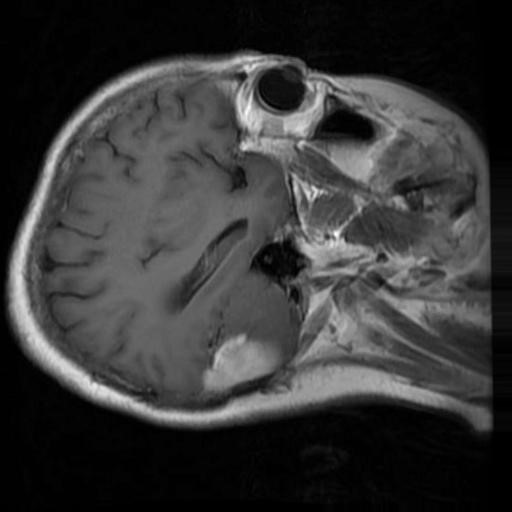
Label: brain_menin